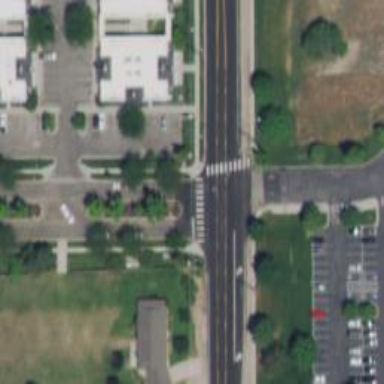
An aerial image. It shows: Marked crossing on the road.